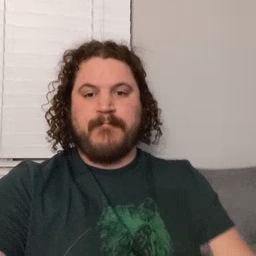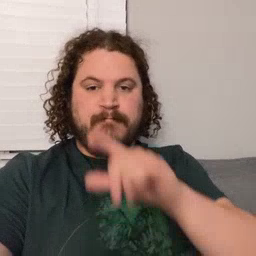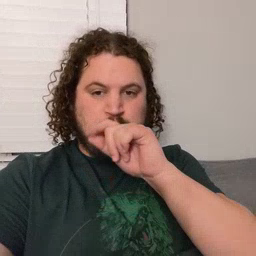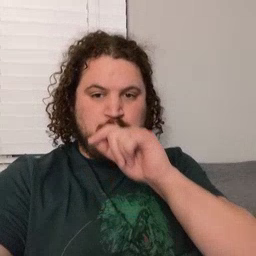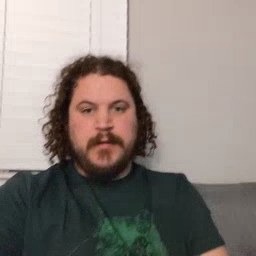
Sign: bird